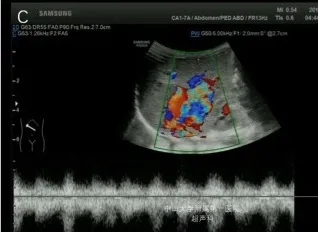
Enhanced CT scan and color Doppler examinations of the liver in case 2. (C) Color Doppler analysis of the liver at 3 months after metoprolol treatment.
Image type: radiology (ultrasound)